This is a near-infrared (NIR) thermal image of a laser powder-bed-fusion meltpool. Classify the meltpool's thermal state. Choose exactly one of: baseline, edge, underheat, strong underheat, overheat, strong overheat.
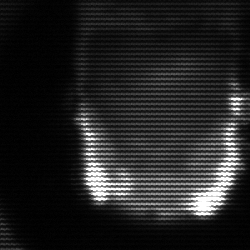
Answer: baseline